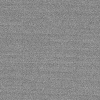
Atmospheric dust classification: dusty